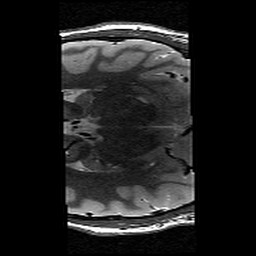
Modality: T2w
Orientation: axial
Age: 13
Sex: male
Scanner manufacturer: siemens
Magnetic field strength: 3 T
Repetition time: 9.23 s
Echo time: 0.067 s